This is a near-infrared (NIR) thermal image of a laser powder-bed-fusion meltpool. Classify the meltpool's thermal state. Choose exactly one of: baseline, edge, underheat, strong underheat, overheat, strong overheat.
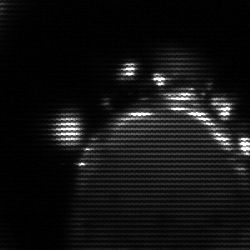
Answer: edge